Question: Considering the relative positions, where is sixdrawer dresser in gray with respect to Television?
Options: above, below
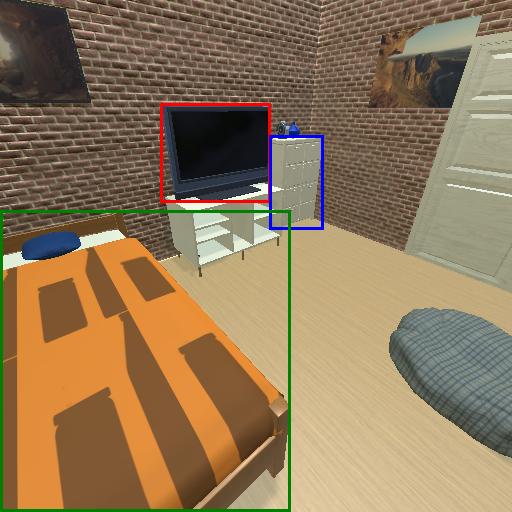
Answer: above